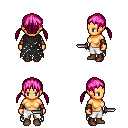
a pixel art fantasy rpg character, female body template, human, tanned skin, black tattered cape, white pants, pink twin-tailed hairstyle, leather bracers, brown shoes, dagger, four views (front, back, left, right), 2x2 character sprite sheet, small pixel art, hard edges, no anti-aliasing